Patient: sex M, age 61
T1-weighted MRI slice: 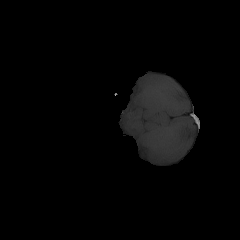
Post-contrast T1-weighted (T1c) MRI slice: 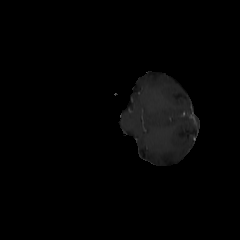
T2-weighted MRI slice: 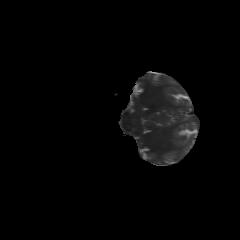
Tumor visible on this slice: no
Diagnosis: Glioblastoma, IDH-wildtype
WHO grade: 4